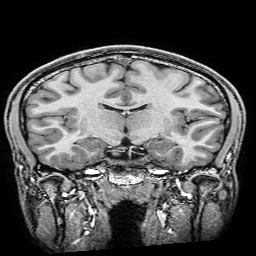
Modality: T1w
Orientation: sagittal
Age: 22
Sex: male
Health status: healthy